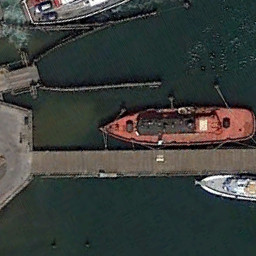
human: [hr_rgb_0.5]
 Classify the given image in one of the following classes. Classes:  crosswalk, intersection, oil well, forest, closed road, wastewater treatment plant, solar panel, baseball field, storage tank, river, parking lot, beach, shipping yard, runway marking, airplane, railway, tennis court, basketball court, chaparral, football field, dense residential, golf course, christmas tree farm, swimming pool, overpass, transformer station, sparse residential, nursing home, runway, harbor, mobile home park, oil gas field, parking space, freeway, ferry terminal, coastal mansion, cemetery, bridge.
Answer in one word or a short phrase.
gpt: ferry terminal